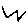
Label: zigzag